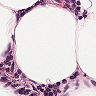
Metastatic tissue present: no